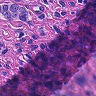
Metastatic tissue present: yes